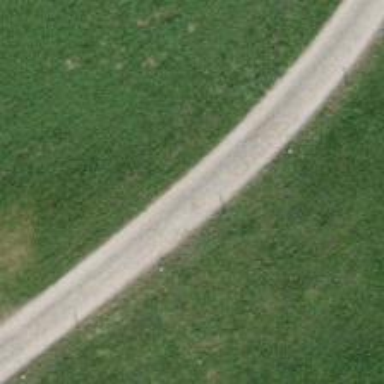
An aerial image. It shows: Track with compacted grade2 surface.